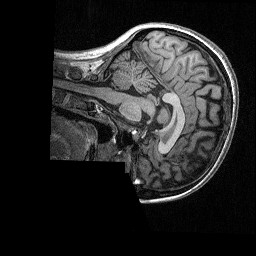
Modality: T1w
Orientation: sagittal
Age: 34
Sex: female
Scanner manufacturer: siemens
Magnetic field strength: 3 T
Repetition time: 2.3 s
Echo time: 0.00298 s